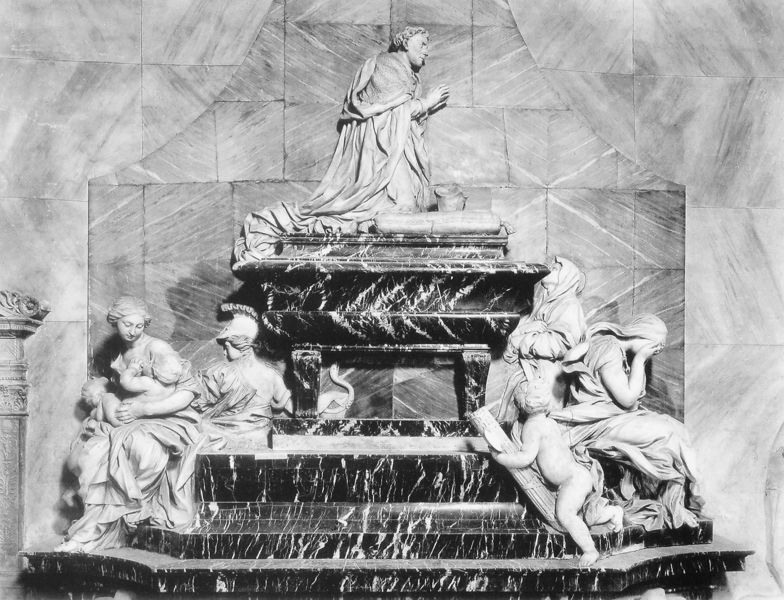
Titel: Denkmal für Kardinal Domenico Pimentel
Künstler: Giovanni Lorenzo Bernini
Standort: Rom, S. Maria sopra Minerva, capella Aldobrandini (EU - I - Latium)
Schlagwörter: mann, frauen, frau, marmor, schwarz, säule, sockel, stein, tod, trauer, kirche, kind, mutter, brunnen, sack, putte, skulptur, relief, liebe, knaben, bündel, baby, figuren, plastik, foto, soldat, helm, kardinal, beten, gebet, fürst, altar, sarg, statuen, grab, griechisch, herzog, maria, trauernde, putti, fackel, mausoleum, grabmal, sarkophag, stifter, skultur, heln, betender, weinende, tugenden, kenotaph, canova, bünder